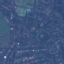
Land use / land cover class: Residential